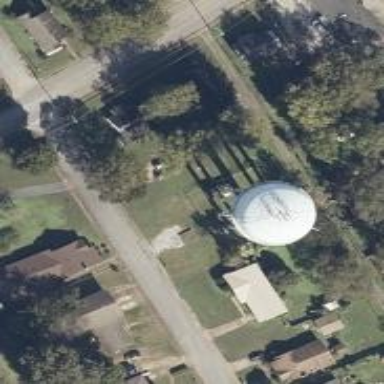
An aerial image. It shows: Water tower that is man-made.